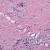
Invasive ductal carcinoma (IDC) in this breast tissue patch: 1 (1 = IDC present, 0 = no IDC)